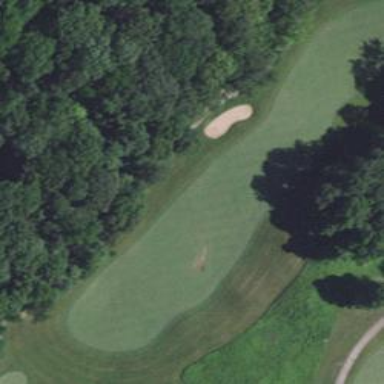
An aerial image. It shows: Golf hole.